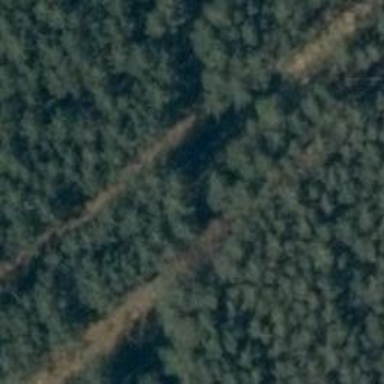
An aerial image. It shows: Path with grass surface. The tracktype is graded as grade5.